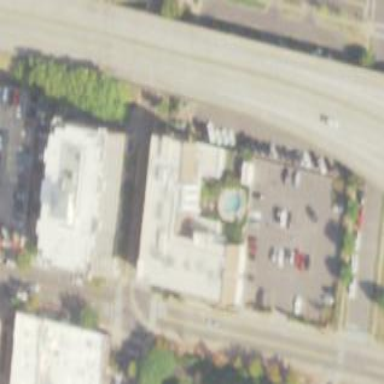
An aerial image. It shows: Hotel building.